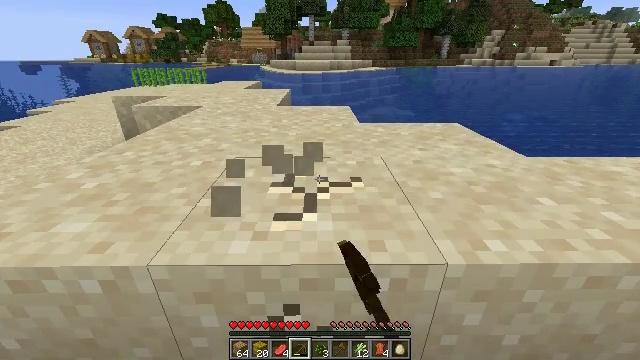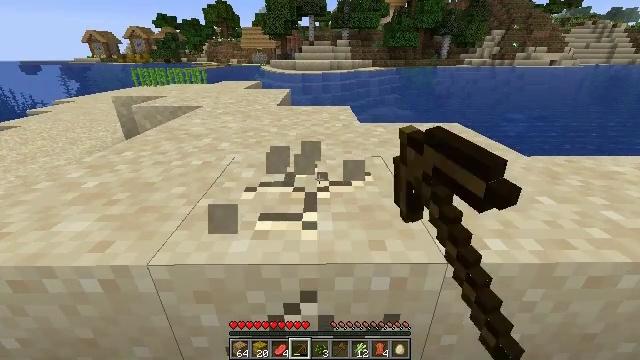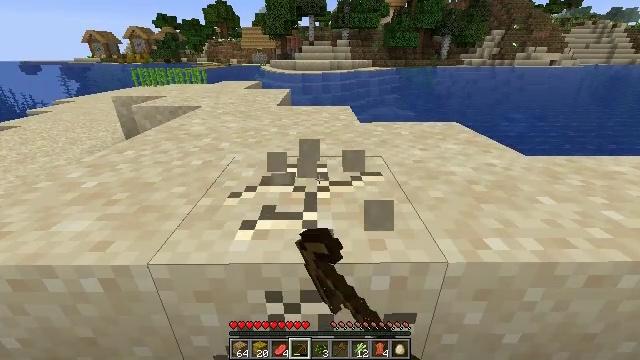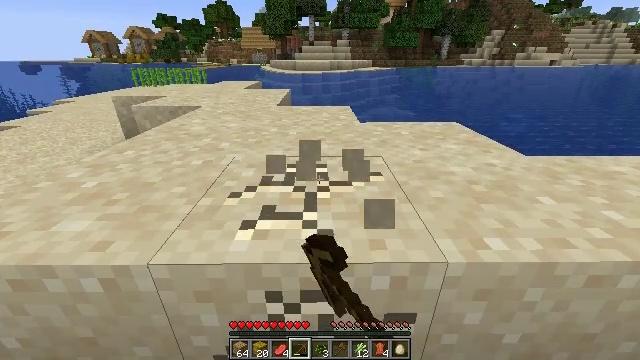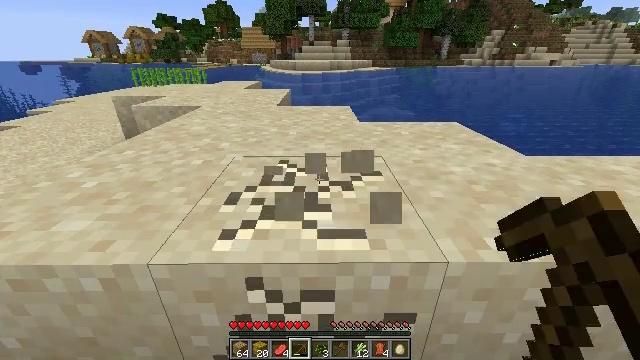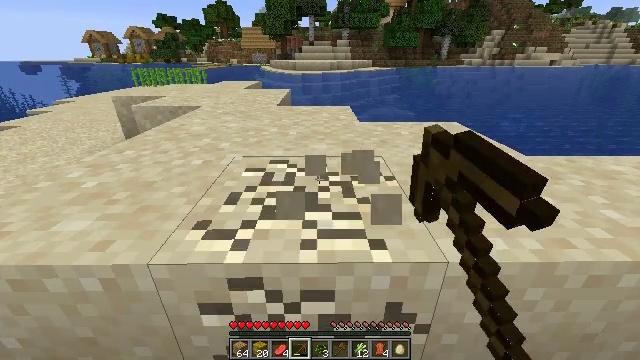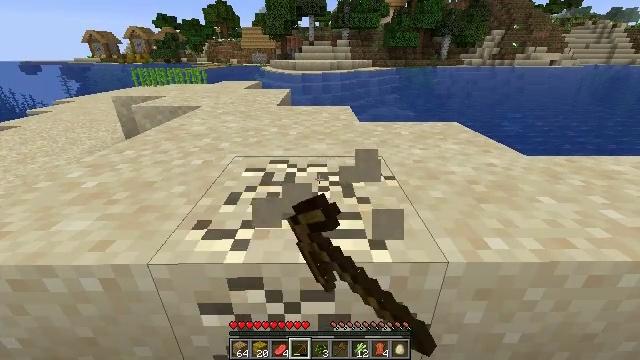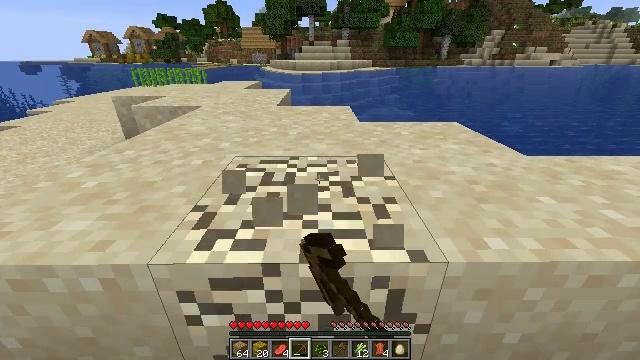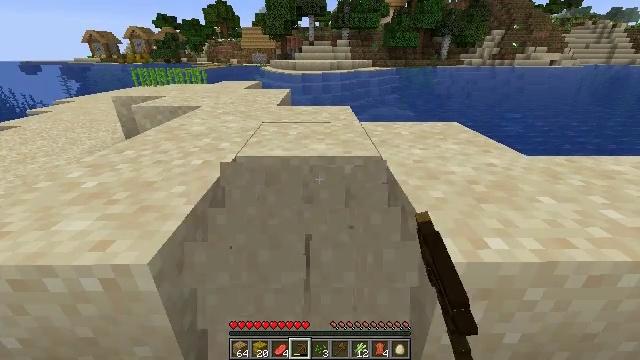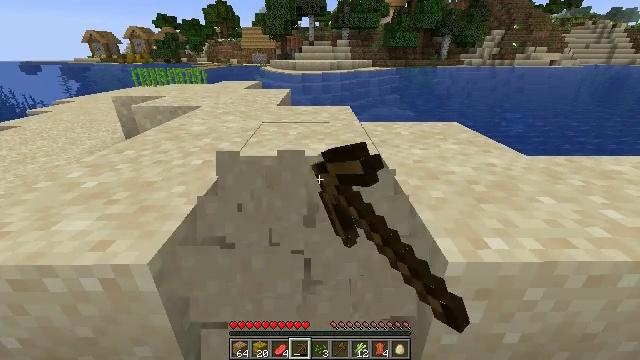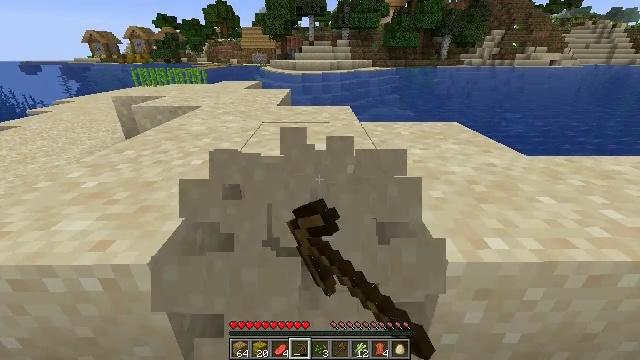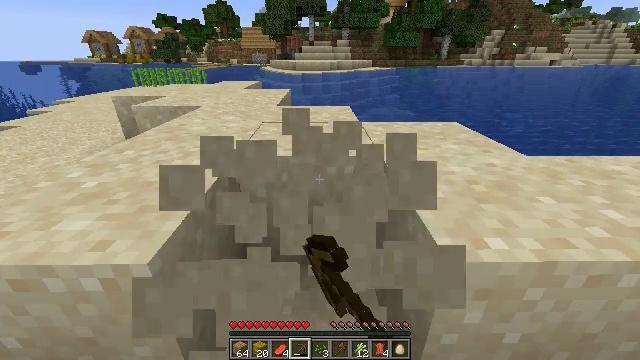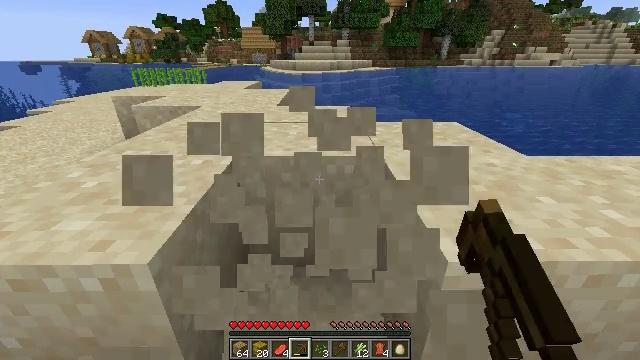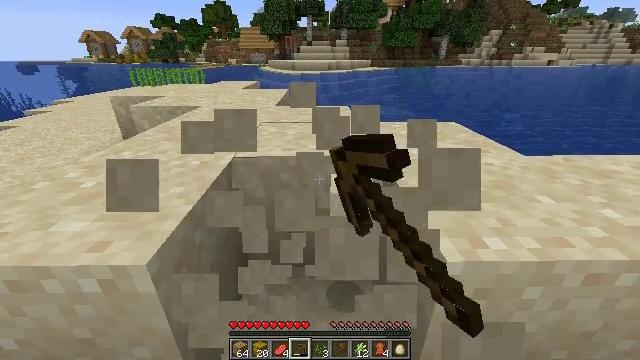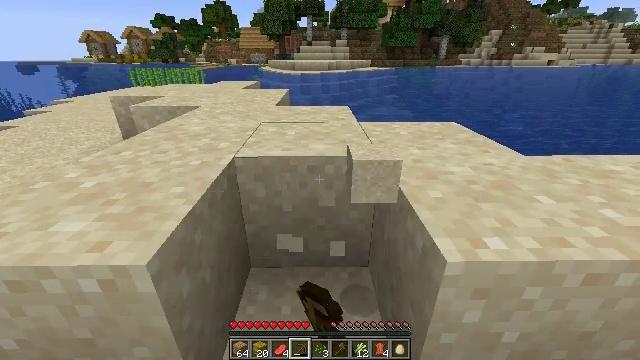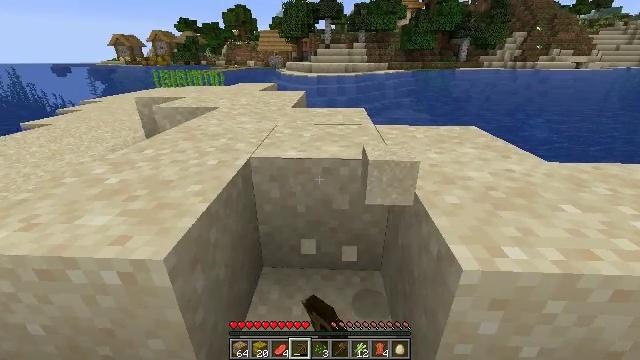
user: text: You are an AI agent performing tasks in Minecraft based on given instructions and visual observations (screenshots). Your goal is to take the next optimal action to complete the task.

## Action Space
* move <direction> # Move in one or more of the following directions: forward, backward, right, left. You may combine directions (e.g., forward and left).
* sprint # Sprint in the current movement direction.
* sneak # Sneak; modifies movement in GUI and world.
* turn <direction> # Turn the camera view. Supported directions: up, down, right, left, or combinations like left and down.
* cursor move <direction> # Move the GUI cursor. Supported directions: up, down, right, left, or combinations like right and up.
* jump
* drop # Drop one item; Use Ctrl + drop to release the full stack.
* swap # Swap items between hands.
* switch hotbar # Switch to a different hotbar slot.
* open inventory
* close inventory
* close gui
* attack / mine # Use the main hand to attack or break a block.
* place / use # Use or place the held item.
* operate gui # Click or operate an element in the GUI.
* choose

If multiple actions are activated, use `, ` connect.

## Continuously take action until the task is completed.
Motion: motion action
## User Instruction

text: Break the sand block.
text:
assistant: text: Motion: attack / mine
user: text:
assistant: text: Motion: attack / mine
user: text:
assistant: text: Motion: attack / mine
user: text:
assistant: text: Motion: attack / mine
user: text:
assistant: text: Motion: attack / mine
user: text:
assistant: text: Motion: attack / mine
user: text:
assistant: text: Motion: attack / mine
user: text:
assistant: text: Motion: attack / mine
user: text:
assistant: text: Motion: attack / mine
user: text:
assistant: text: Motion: attack / mine
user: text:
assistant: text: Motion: attack / mine
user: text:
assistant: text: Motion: attack / mine
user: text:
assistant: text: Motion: attack / mine
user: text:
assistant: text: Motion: attack / mine
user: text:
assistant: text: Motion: turn left, attack / mine
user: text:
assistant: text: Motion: turn left and up, attack / mine
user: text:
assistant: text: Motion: turn left, attack / mine
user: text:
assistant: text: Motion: turn left, attack / mine
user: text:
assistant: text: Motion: turn left, attack / mine
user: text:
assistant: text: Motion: attack / mine
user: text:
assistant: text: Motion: attack / mine
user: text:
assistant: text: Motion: attack / mine
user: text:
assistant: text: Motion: attack / mine
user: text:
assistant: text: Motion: attack / mine
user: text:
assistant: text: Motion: attack / mine
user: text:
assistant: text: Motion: attack / mine
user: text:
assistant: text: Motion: attack / mine
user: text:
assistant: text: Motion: attack / mine
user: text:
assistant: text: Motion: attack / mine
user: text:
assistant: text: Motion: attack / mine